Question:
I'm trying to create a box with a left arrow/triangle which has a opaque border surrounding it. I'm using CSS3 in order to avoid using images. The box will contain dynamic content so the height will likely vary. In the image attached you can see my progress on the left and what I am trying to achieve on the right.
Here is a <URL> of what I have so far.
As you can see there are 2 problems:
1) Due to the opacity you can see the border surrounding the triangle overlaps the border surrounding the box. This needs to be avoided.
2) I need the arrow/triangle to be rather large, which means the right side of the arrow/triangle is equally as large and overlaps the box thus obscuring content, you can see this in the JSFiddle link and image attached.
Need some help and pointers! Thanks in advance.
'''
.map_infobox {
margin: 30px 0 0 30px;
position: relative;
background: #FFF;
-webkit-border-radius: 10px;
-moz-border-radius: 10px;
border-radius: 10px;
width: 250px;
height: 250px;
border-opacity: 0.3;
border: 5px solid rgba(0, 0, 0, .3);
-webkit-background-clip: padding-box; /* for Safari */
background-clip: padding-box; /* for IE9+, Firefox 4+, Opera, Chrome */
}
.map_infobox:before{
content: "";
position: absolute;
top: 50%;
left:-21px;
z-index: 1;
height:30px;
width:30px;
margin-top: -15px;
background:#FFF;
transform:rotate(45deg);
-ms-transform:rotate(45deg);
-webkit-transform:rotate(45deg);
border-opacity: 0.3;
border-left: 5px solid rgba(0, 0, 0, .3);
border-bottom: 5px solid rgba(0, 0, 0, .3);
-webkit-background-clip: padding-box; /* for Safari */
background-clip: padding-box; /* for IE9+, Firefox 4+, Opera, Chrome */
}
<div class="map_infobox">
<div class="title">
Title goes here
</div>
<div class="copy">
Nam nibh dolor, luctus eget lorem tincidunt, egestas scelerisque erat? Morbi consequat auctor ipsum, eu ultricies nisl aliquam venenatis. Fusce feugiat posuere lectus at dictum. Integer sagittis massa justo, sed pretium ante hendrerit eget.
</div>
</div>
'''
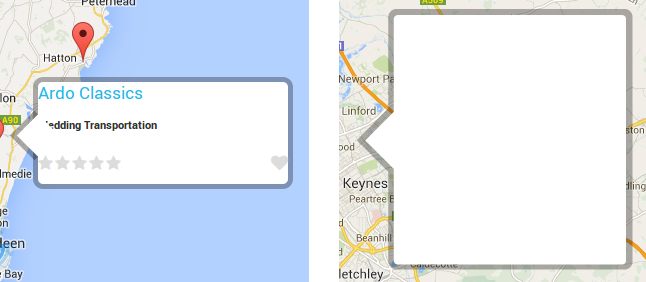
Answer: Here is my best try:
CSS
'''
.map_infobox {
margin: 30px 0 0 30px;
position: relative;
background: #FFF;
border-radius: 10px;
width: 250px;
height: 250px;
border-opacity: 0.3;
border: 5px solid rgba(0, 0, 0, .2);
-webkit-background-clip: padding-box; /* for Safari */
background-clip: padding-box; /* for IE9+, Firefox 4+, Opera, Chrome */
}
.map_infobox:before{
content: "";
position: absolute;
top: 50%;
left: -35px;
z-index: 1;
height:60px;
width:30px;
margin-top: -15px;
background: linear-gradient(-45deg, white 17px, rgba(0,0,0,0.2) 17px, rgba(0,0,0,0.2) 21px, transparent 21px), linear-gradient(225deg, white 17px, rgba(0,0,0,0.2) 17px, rgba(0,0,0,0.2) 21px, transparent 21px);
background-position: left 0px, right bottom;
background-size: 100% 50%;
background-repeat: no-repeat;
}
.map_infobox:after{
content: "";
position: absolute;
top: 50%;
left: -35px;
z-index: 1;
height: 48px;
width:30px;
margin-top: -14px;
border-right: solid 5px white;
border-top: solid 5px transparent;
border-bottom: solid 5px transparent;
}
'''
<URL>